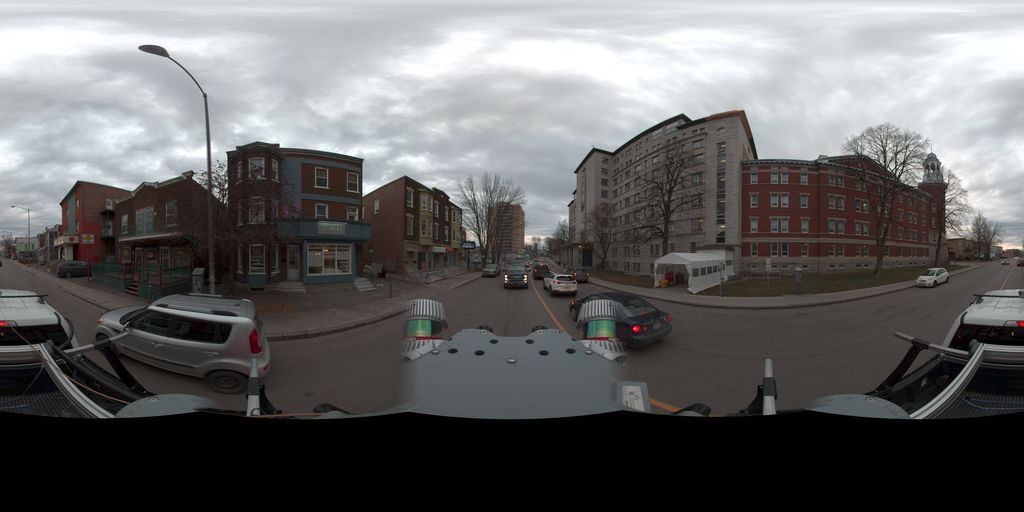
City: quebec_city